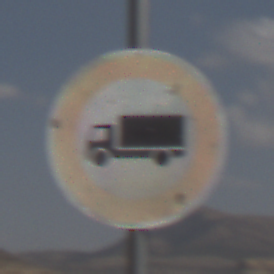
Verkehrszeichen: VerbotFuerKraftfahrzeugeUeberDreiKommaFuenfTonnen
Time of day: Midday
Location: Outdoor (Nature)
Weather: PartlyCloudy
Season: NotSpecified
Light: Natural